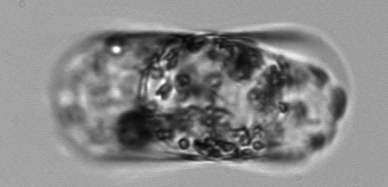
Label: Guinardia_flaccida